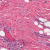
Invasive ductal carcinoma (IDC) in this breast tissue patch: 1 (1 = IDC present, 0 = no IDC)